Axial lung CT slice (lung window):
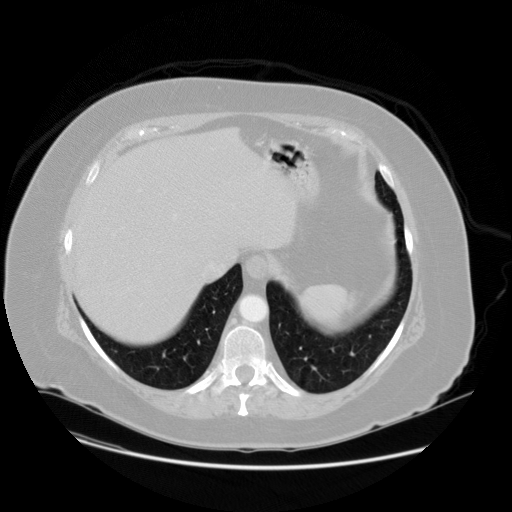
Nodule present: no